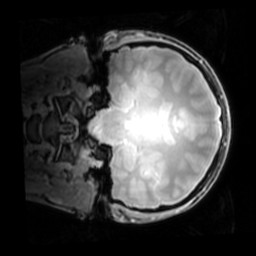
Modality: PDw
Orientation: coronal
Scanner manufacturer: philips
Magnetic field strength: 7 T
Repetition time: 0.008 s
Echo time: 0.001974 s